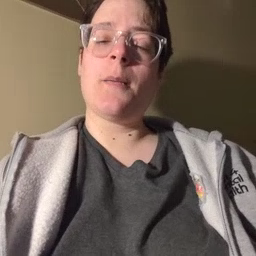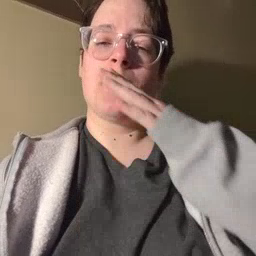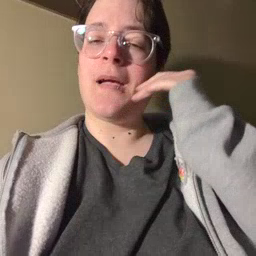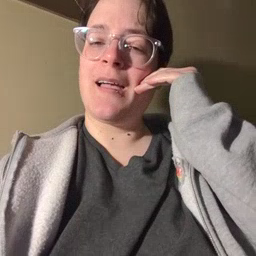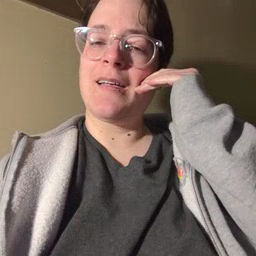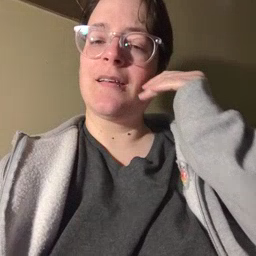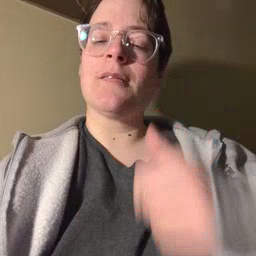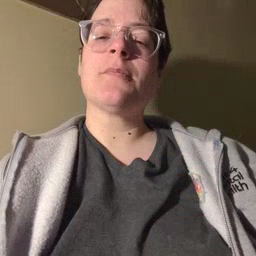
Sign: smile